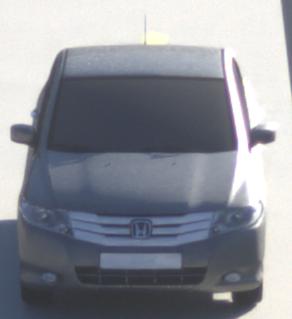
Make: Honda
Model: City
Detailed model: Gen. 6
Model produced from: 2008
Model produced until: 2013
Doors: 4
Color: gray
Road condition: dry road
Daytime: sunrise or sunset
Contrast: medium contrast